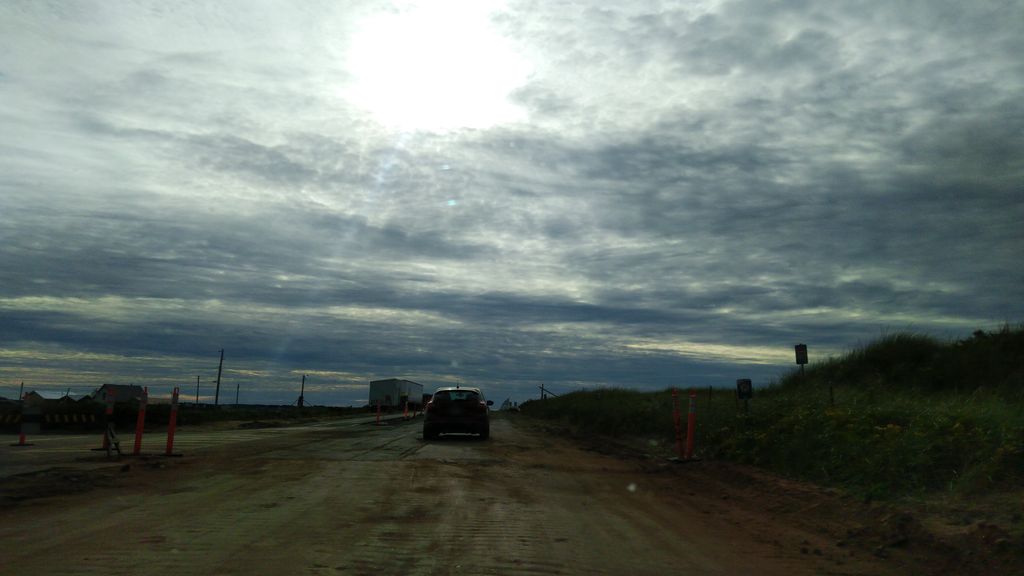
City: charlottetown